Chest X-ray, AP view. Patient: 13 years old, sex M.
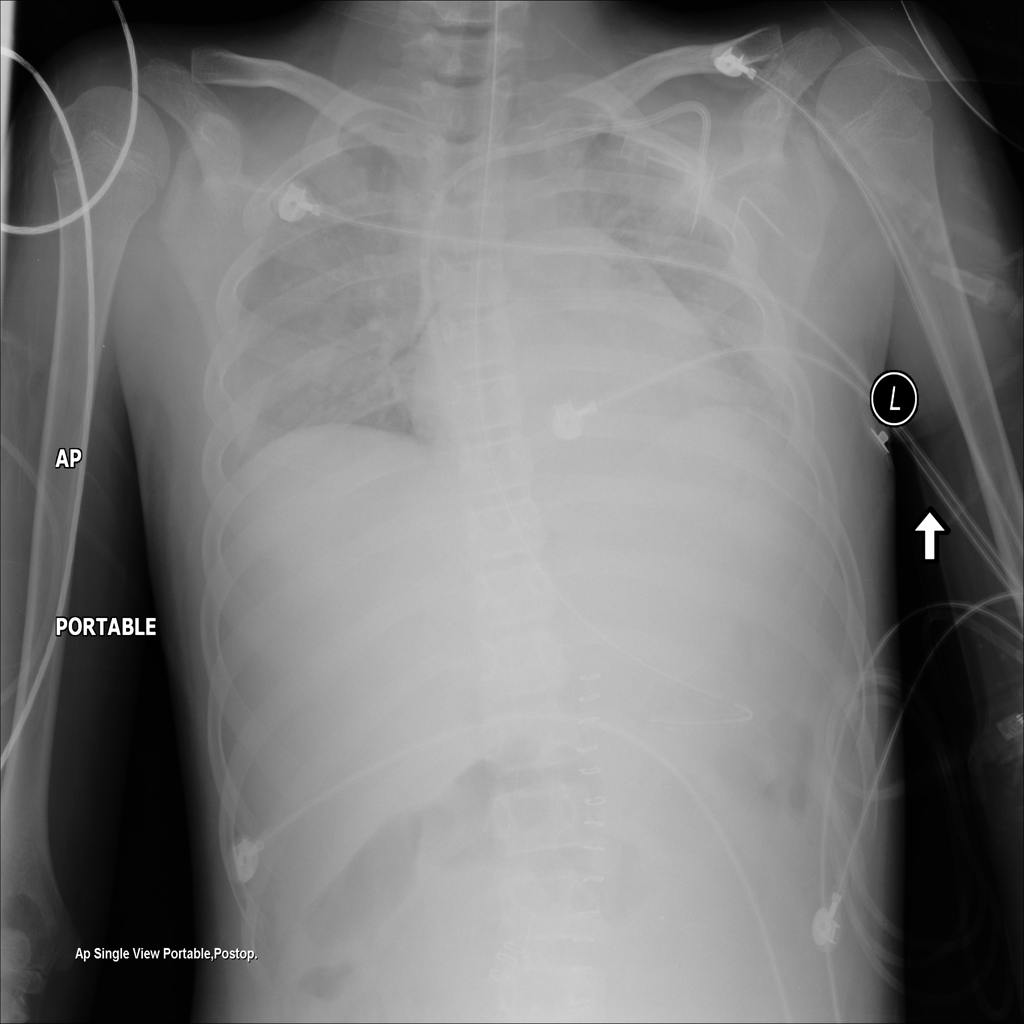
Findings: No Finding